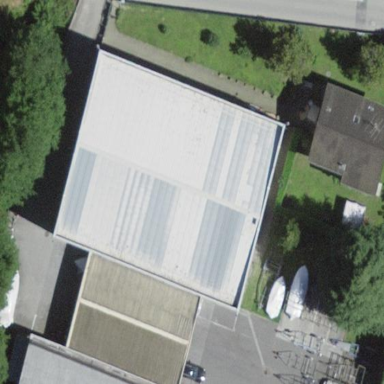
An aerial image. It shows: Industrial building.